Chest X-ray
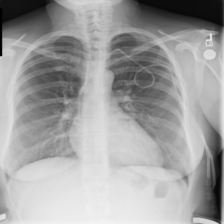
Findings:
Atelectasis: negative
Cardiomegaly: negative
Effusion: negative
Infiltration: negative
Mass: negative
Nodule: negative
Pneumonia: negative
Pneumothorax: negative
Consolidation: negative
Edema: negative
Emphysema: negative
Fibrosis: negative
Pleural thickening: negative
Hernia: negative